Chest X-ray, PA view. Patient: 59 years old, sex M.
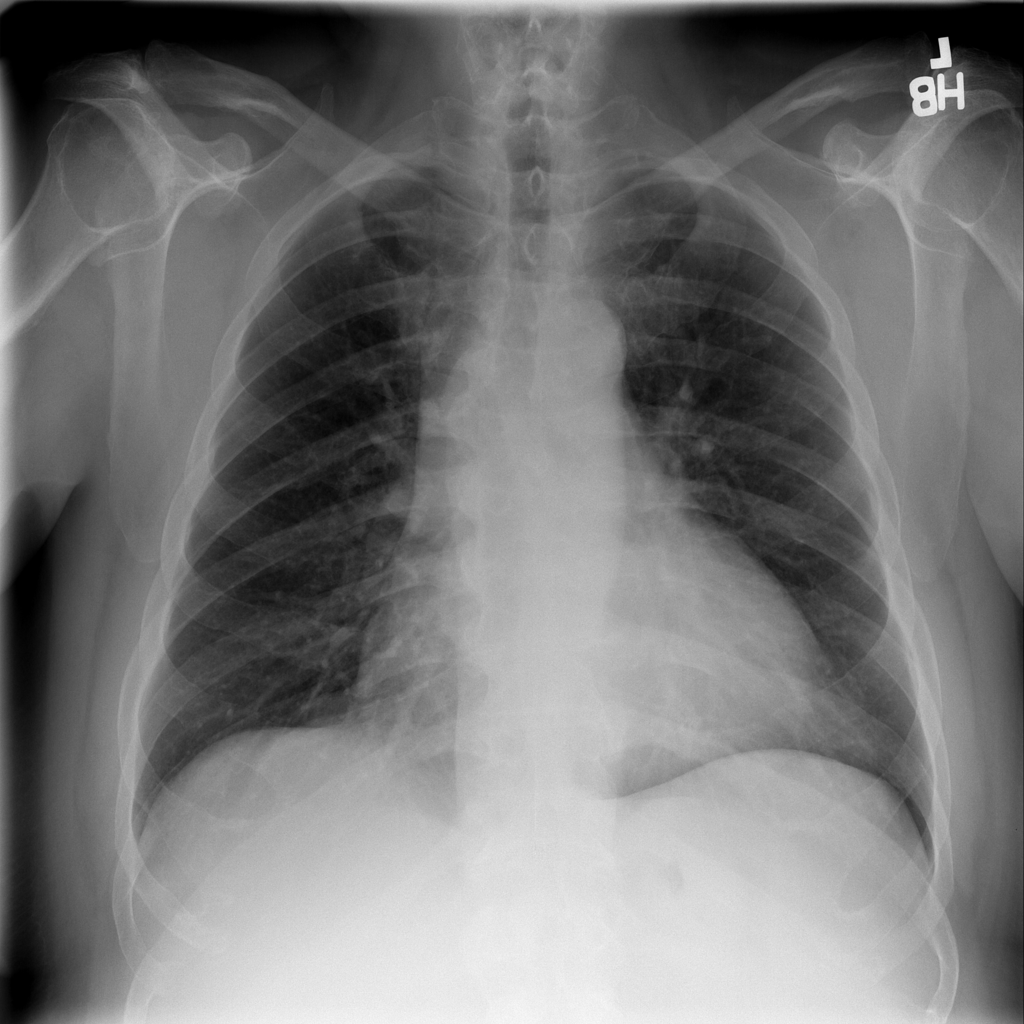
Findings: Cardiomegaly